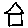
Label: house